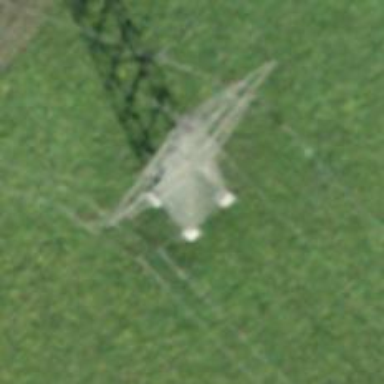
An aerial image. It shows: Power line in the image.